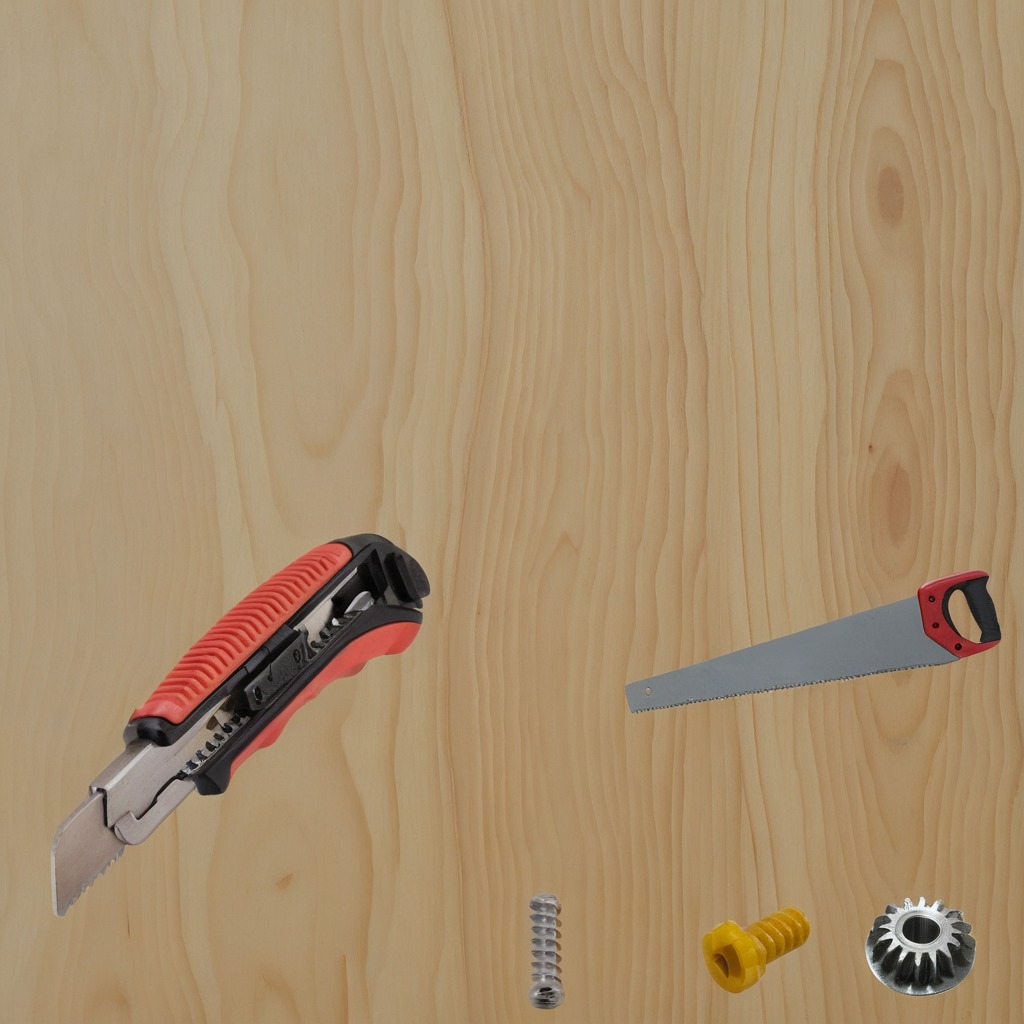
A steel gear with teeth, a utility knife, a metal machine screw, a coiled metal spring, and a handheld metal saw are lying on the plywood surface.